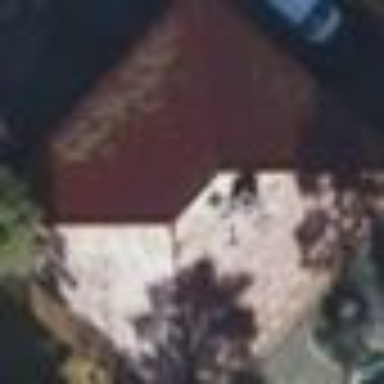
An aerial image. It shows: Detached building with hipped roof shape.